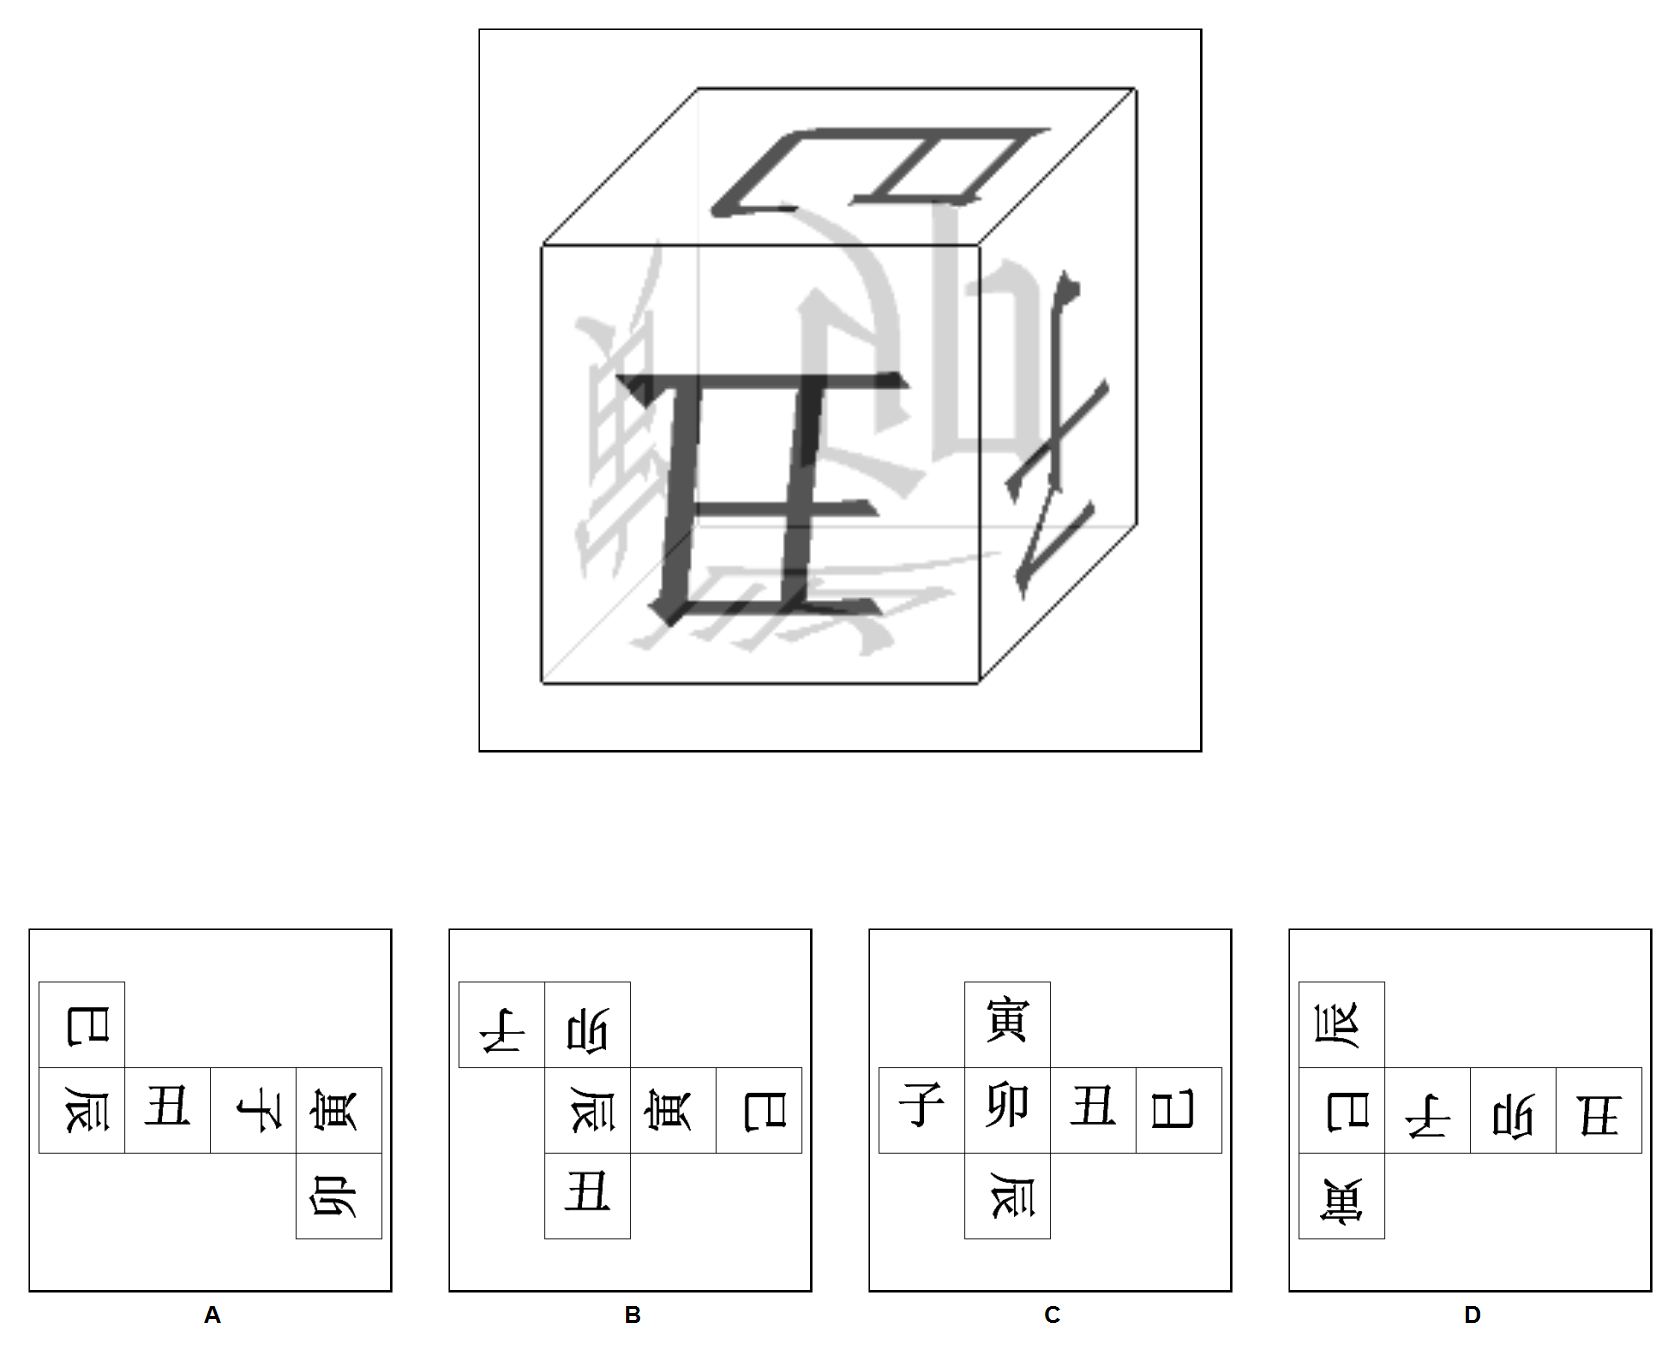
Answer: B